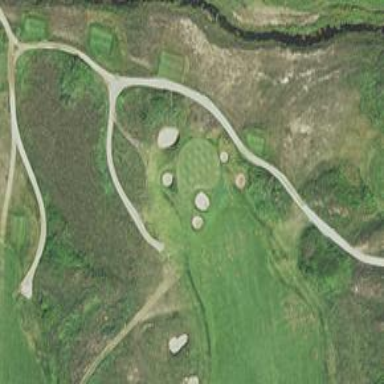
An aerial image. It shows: Golf hole.